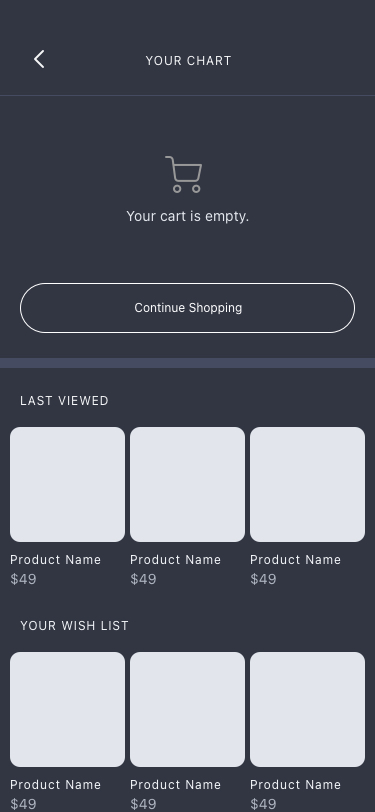
Text in this UI design:
Product Name
$49
Product Name
$49
Product Name
$49
YOUR WISH LIST
Product Name
$49
Product Name
$49
Product Name
$49
LAST VIEWED
Your cart is empty.
YOUR CHART